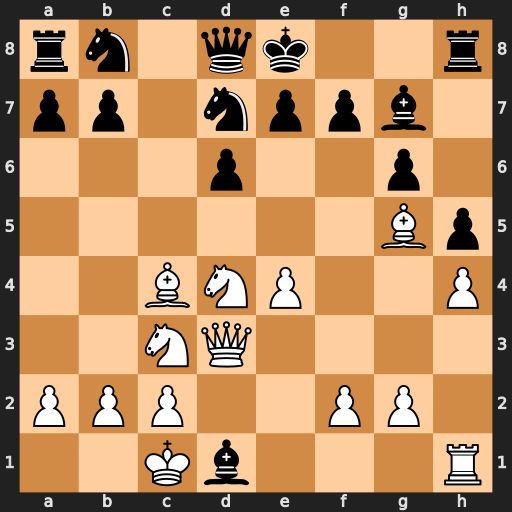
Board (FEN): rn1qk2r/pp1nppb1/3p2p1/6Bp/2BNP2P/2NQ4/PPP2PP1/2Kb3R
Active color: w
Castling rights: kq
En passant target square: -
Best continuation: Bxf7+ Kxf7 Qc4+ Ke8 Ne6 Bg4 Nxd8